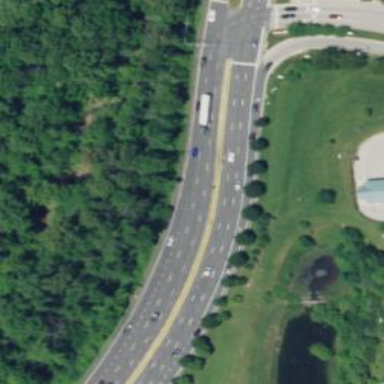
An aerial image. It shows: Secondary link road with asphalt surface.